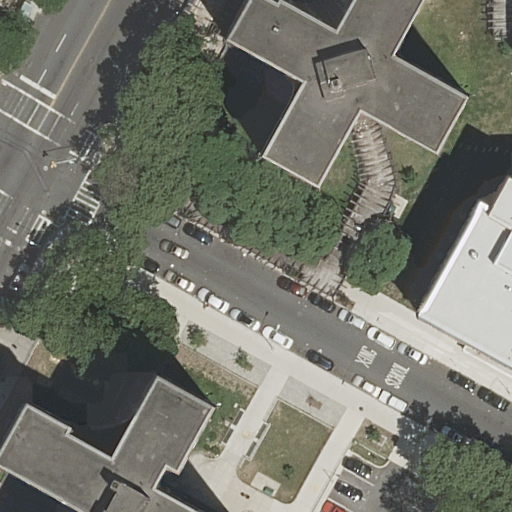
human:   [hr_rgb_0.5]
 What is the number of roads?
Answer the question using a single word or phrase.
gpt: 4

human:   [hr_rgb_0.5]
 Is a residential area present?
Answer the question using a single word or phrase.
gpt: yes

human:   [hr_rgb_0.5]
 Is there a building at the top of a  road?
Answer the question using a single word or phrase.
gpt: yes

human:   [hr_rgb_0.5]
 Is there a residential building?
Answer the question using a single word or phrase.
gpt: yes

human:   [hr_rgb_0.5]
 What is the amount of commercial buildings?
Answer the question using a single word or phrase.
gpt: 0

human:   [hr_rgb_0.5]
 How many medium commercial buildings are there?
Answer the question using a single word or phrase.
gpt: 0

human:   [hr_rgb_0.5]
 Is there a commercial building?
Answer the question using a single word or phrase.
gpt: no

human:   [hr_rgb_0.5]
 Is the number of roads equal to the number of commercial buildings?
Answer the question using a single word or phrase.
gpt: no

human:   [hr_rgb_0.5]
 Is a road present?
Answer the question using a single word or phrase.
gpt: yes

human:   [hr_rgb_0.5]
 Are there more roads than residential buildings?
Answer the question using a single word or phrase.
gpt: yes

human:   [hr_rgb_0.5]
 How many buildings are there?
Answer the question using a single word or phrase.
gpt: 3

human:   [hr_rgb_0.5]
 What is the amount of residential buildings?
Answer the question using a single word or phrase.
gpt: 2

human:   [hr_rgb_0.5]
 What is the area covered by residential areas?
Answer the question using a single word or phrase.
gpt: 325m2

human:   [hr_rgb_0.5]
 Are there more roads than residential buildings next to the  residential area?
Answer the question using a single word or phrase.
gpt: yes

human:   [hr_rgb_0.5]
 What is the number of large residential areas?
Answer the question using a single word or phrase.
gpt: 0

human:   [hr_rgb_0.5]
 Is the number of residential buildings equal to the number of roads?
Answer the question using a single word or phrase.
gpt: no

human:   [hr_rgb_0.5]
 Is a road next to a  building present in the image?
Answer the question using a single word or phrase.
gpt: yes

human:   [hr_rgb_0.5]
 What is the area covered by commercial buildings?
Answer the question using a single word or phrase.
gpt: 0m2

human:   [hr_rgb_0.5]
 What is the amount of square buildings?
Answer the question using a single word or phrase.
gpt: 0

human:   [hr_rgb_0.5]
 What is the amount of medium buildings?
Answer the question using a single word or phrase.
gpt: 0

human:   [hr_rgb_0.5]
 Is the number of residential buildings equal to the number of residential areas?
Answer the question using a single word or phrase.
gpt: no

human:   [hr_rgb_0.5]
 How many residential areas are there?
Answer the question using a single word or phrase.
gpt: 1

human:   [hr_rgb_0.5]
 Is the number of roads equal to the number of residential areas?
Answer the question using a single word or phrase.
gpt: no

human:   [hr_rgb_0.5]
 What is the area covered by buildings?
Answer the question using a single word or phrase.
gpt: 5326m2

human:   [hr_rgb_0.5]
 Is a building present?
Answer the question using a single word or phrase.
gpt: yes

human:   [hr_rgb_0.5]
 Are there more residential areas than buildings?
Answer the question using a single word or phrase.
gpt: no

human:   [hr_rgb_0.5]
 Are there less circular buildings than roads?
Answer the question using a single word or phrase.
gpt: yes

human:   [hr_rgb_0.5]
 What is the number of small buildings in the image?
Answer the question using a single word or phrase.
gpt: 1

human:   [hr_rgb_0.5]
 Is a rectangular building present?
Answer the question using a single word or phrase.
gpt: yes

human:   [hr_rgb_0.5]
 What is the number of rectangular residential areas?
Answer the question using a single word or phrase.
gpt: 1

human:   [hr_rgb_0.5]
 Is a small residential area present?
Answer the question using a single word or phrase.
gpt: no

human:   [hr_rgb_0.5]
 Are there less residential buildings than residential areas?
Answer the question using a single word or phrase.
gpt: no

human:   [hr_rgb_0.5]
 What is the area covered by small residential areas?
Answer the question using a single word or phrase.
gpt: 0m2

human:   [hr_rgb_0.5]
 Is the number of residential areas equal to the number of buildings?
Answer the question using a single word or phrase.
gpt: no

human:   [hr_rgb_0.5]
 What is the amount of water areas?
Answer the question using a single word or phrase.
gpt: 0

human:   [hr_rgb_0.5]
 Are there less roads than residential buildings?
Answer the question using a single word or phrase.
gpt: no

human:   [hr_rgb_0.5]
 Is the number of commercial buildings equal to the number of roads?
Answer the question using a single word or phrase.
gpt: no

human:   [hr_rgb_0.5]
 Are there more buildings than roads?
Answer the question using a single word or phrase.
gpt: no

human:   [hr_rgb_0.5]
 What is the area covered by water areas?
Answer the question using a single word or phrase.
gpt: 0m2

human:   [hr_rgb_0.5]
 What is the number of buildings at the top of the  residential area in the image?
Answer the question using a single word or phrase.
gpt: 0

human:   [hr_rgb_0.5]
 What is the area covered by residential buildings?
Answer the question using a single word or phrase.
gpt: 947m2

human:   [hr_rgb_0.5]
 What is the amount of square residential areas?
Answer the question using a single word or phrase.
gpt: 0

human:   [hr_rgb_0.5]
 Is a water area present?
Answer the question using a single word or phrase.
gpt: no

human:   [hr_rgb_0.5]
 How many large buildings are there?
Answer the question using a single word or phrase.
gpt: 2

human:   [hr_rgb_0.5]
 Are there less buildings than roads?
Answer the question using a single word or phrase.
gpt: yes

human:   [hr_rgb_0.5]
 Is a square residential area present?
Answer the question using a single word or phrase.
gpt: no

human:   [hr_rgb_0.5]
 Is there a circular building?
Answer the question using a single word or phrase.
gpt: no

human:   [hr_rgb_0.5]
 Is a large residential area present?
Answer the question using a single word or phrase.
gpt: no

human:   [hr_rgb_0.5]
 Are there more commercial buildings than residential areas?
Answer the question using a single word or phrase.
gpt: no

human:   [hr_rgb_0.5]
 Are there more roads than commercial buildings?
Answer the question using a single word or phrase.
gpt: yes

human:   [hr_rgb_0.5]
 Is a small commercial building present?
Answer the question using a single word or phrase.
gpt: no

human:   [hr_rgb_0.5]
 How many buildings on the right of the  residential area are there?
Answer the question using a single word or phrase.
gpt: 0

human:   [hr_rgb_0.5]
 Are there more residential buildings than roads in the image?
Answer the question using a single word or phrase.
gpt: no

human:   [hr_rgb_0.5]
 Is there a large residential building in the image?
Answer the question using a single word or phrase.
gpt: yes

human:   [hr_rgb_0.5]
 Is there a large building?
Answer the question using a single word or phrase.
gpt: yes

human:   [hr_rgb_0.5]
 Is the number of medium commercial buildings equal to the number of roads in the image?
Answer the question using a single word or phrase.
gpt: no

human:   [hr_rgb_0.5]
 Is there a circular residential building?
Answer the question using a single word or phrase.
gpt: no

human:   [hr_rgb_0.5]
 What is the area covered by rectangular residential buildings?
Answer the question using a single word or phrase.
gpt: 1m2

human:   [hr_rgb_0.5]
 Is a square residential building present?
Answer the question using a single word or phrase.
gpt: no

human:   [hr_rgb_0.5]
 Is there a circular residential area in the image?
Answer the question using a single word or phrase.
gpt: no

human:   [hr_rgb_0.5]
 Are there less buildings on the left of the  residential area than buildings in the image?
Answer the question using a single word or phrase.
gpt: no

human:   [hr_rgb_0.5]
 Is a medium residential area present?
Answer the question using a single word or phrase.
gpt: yes

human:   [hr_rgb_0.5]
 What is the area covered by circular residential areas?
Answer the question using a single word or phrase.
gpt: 0m2

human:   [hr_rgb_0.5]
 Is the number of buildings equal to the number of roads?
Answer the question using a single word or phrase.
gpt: no